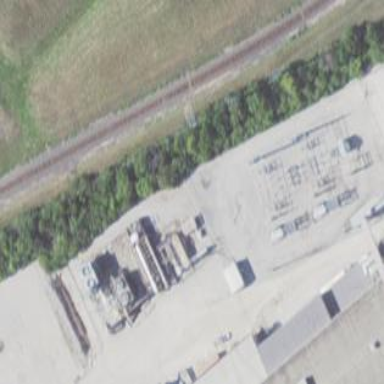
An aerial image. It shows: Industrial power substation.